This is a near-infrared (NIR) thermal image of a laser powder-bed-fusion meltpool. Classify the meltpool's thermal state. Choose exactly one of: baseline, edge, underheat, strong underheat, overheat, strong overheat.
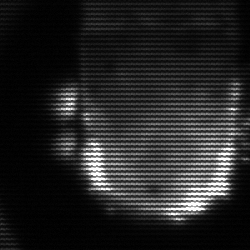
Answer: baseline